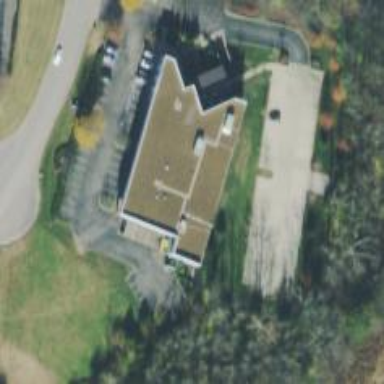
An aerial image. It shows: Commercial building.